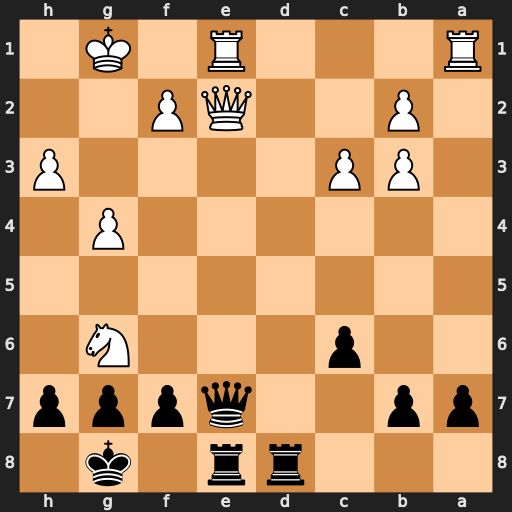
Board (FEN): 3rr1k1/pp2qppp/2p3N1/8/6P1/1PP4P/1P2QP2/R3R1K1
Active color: b
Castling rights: -
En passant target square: -
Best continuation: Qxe2 Rxe2 Rxe2